Question: I am trying to make polygon border shape like image below.

The code i have tried is below.
'''
@import url('https://fonts.googleapis.com/css2?family=Poppins&display=swap');
.p-button{
background: transparent;
text-decoration: none;
background: #5344c6;
color: white;
padding: 15px 50px;
border-radius: 27px;
text-transform: uppercase;
font-family: "Poppins";
letter-spacing: 0.5px;
}
body{
display: flex;
height: 100vh;
align-items: center;
justify-content: center;
}
'''
'''
<a class="p-button" href="">Explore The Tech</a>
'''
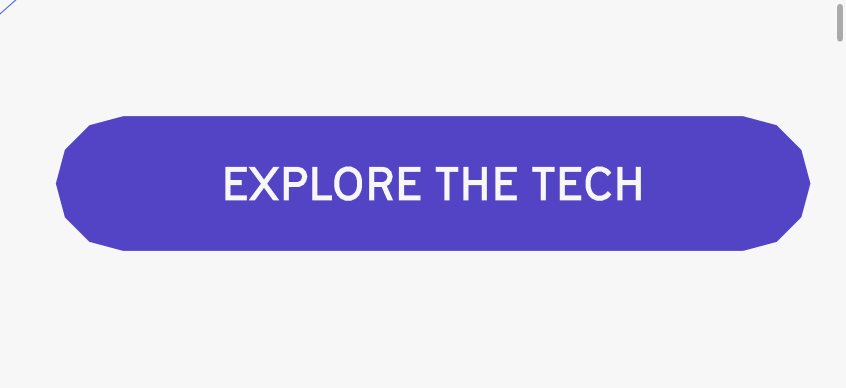
Answer: Use clip-path:
'''
@import url('https://fonts.googleapis.com/css2?family=Poppins&display=swap');
.p-button{
background: transparent;
text-decoration: none;
background: #5344c6;
color: white;
padding: 15px 50px;
text-transform: uppercase;
font-family: "Poppins";
font-size:40px;
--h:45px; /* this is half the height, adjust it based on your code */
clip-path:polygon(
0 50%,
calc(0.134*var(--h)) 25%, /* 0.134 = 1 - cos(30) */
calc( 0.5*var(--h)) 6.7%, /* 6.7% = 0.134/2 * 100% */
var(--h) 0,
calc(100% - var(--h)) 0,
calc(100% - 0.5*var(--h)) 6.7%,
calc(100% - 0.134*var(--h)) 25%,
100% 50%,
calc(100% - 0.134*var(--h)) 75%,
calc(100% - 0.5*var(--h)) 93.3%, /* 93.3% = 100% - 6.7% */
calc(100% - var(--h)) 100%,
var(--h) 100%,
calc( 0.5*var(--h)) 93.3%,
calc(0.134*var(--h)) 75%);
}
body{
display: flex;
height: 100vh;
align-items: center;
justify-content: center;
}
'''
'''
<a class="p-button" href="">Explore The Tech</a>
'''